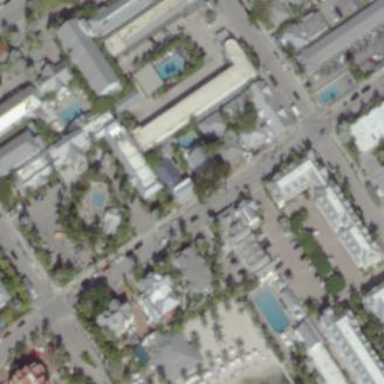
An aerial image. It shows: Hotel.